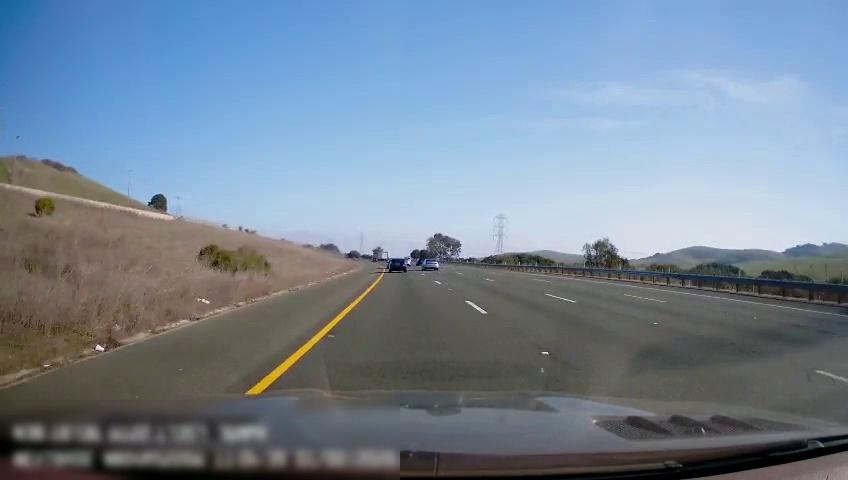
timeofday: Day
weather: Sunny
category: Drivable Space
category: Vehicles | Other LV
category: Vehicles | Car
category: Vehicles | SUV
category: Vehicles | Car
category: Lanes | Current Lane
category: Lanes | Current Lane
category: Lanes | Alternate Lane
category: Lanes | Alternate Lane
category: Lanes | Alternate Lane